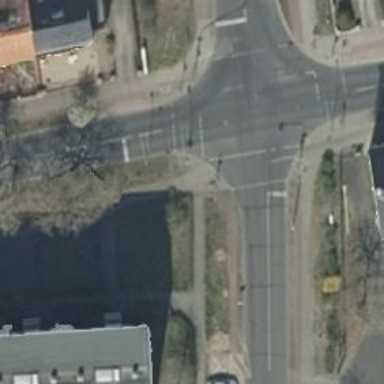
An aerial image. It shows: Road with traffic signals at crossing.